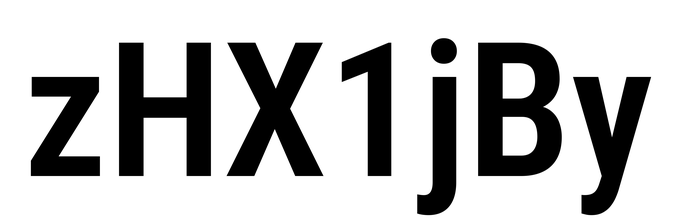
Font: Roboto_Condensed_SemiBold